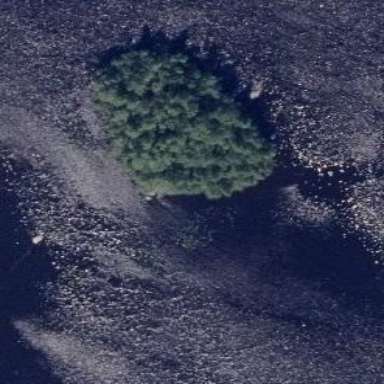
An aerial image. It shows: Islet covered with woodland.